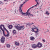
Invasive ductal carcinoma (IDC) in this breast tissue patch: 0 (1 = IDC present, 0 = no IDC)